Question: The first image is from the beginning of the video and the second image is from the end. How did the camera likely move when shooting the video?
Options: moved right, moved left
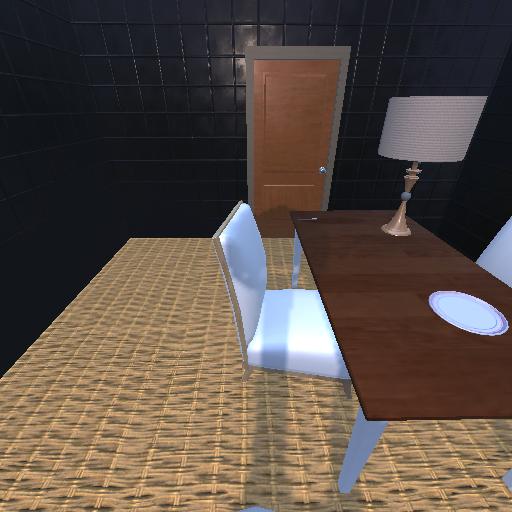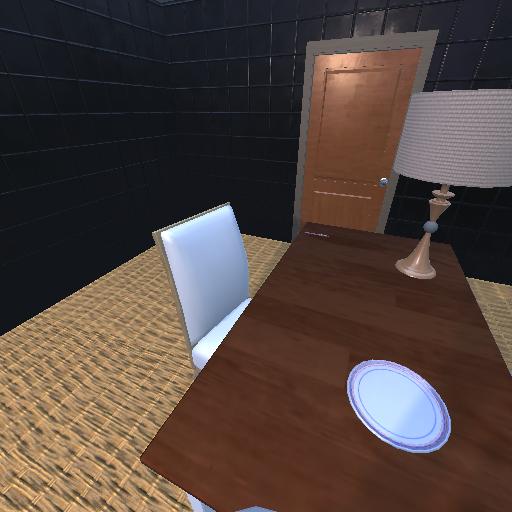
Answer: moved right